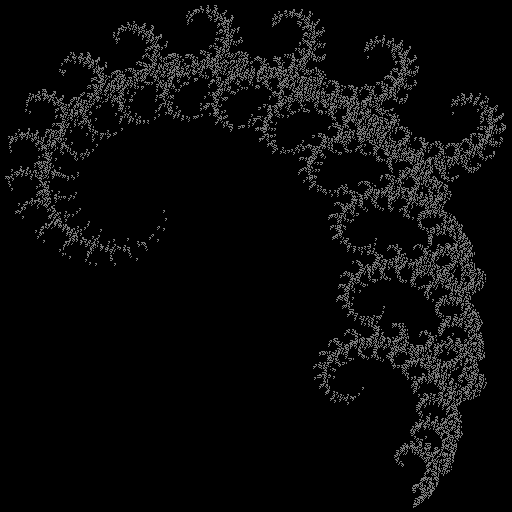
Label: coral